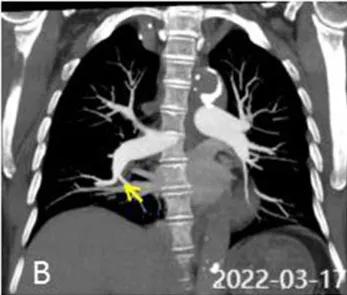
CT scan of the pulmonary artery. (B) CTA was normal after 1 month of anticoagulant therapy.
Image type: radiology (ct)